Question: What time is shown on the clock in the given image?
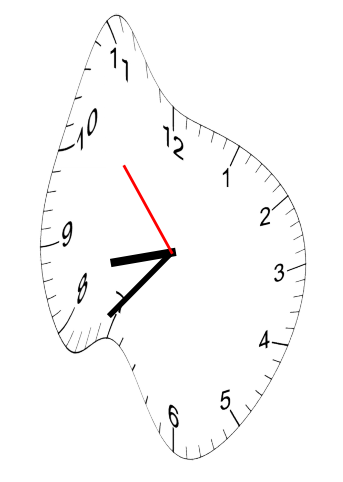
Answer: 08:36:53